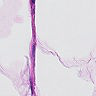
Metastatic tissue present: no